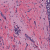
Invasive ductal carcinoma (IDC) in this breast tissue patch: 1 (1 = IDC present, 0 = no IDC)